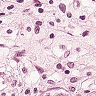
Metastatic tissue present: yes